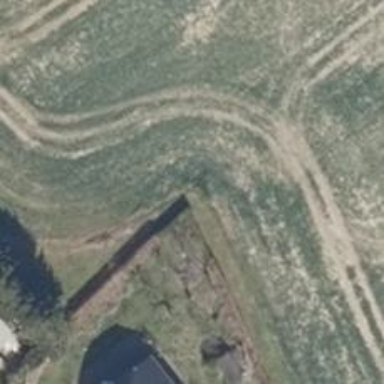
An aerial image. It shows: Grass track with grade4 surface.